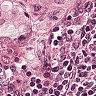
Metastatic tissue present: yes